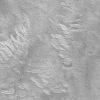
Atmospheric dust classification: not_dusty